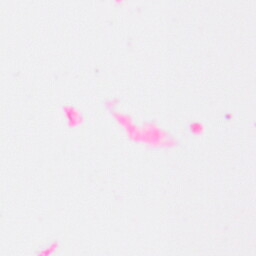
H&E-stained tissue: Colon